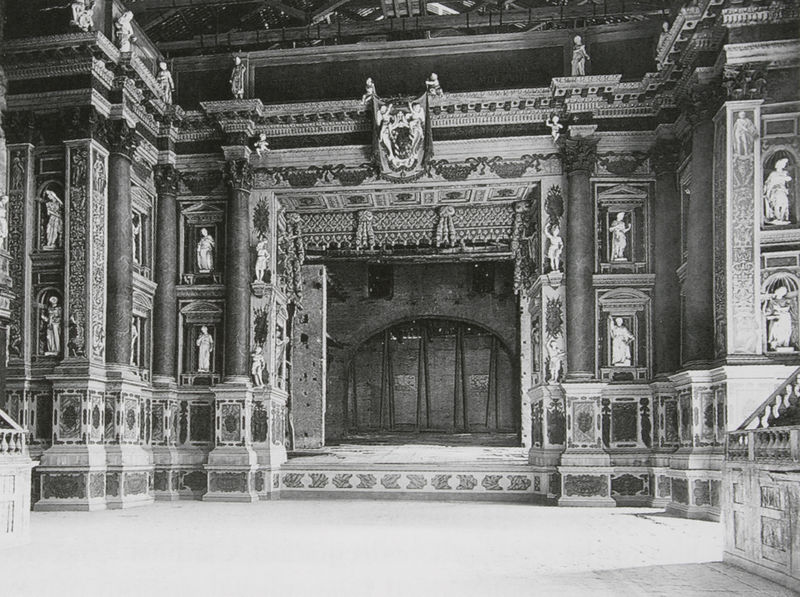
Titel: Innenansicht
Künstler: Giambattista Aleotti
Standort: Parma
Institution: Teatro Farnese
Schlagwörter: weiß, menschen, blumen, grau, licht, marmor, raum, schwarz, skizze, säule, säulen, tür, zeichnung, blüten, haus, schloss, ornament, wand, architektur, sockel, stein, vorhang, brüstung, kirche, boden, figur, interieur, decke, bühne, theater, engel, skulptur, statue, bogen, fassade, fahne, flagge, giebel, empore, pilaster, saal, figuren, treppe, treppen, bordüre, ornamente, verzierung, wandmalerei, stuck, durchgang, tor, eindruck, halle, foto, fotografie, eingang, komposit, antike, palast, balustrade, groß, schwarzweiss, fliesen, mosaik, entwurf, kapitelle, rom, kapitell, intarsien, photo, verziert, fries, portal, wappen, gesims, skulpturen, plastiken, statuen, ionisch, antik, götter, prunk, amor, korinthisch, mamor, monument, gebälk, aufriss, nischen, nieschen, palst, ausstattung, säulem, prächtig, geäbude, prunkvoll, kassettendach, theaterbühne, große, amr, einlassung, standardte, gro0, eindrcuksvoll, intarsier